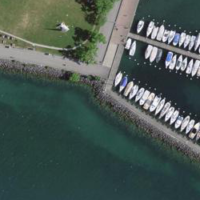
EUNIS habitat code: 14
Species observed at this site:
Aythya fuligula
Podiceps cristatus